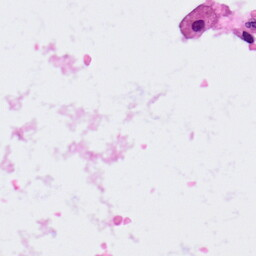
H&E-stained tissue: Lung